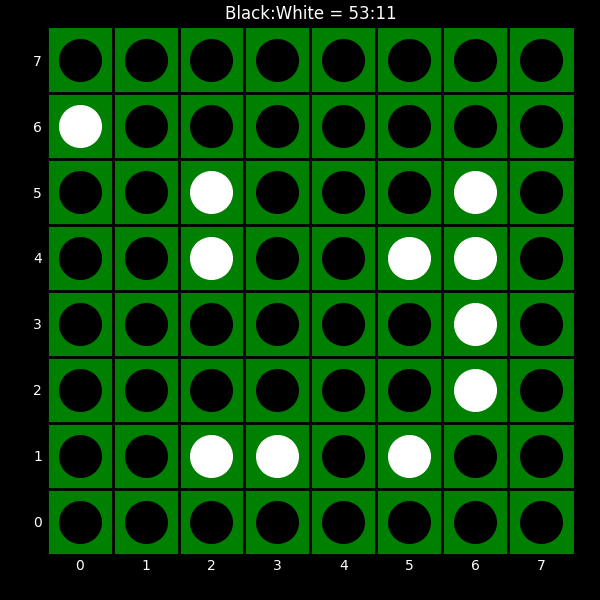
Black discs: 53
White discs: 11